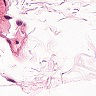
Metastatic tissue present: no